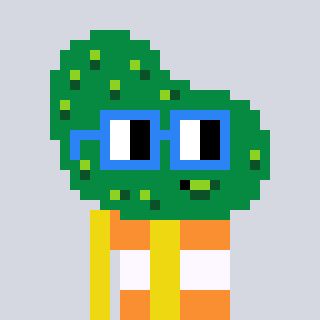
a pixel art character with square blue glasses, a pickle-shaped head and a yellow-colored body on a cool background